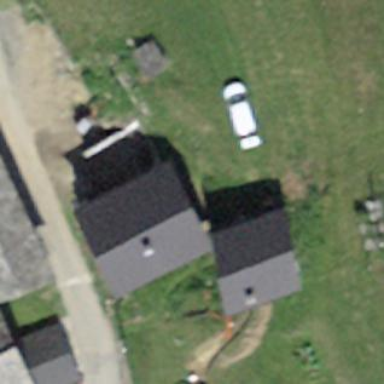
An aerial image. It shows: Simple house.